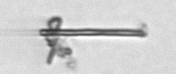
Label: fiber_TAG_external_detritus